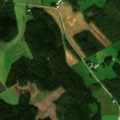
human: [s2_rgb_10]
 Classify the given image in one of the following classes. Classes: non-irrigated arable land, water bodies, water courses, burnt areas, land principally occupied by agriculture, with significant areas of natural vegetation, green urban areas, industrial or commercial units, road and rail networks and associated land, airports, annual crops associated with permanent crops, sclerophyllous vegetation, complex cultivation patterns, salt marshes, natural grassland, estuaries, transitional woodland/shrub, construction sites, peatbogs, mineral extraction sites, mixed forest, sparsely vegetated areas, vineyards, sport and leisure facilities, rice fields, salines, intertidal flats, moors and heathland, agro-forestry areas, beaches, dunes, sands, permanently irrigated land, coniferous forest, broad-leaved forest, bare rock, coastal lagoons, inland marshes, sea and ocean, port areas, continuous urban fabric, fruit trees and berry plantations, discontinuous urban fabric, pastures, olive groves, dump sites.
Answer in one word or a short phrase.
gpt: non-irrigated arable land, land principally occupied by agriculture, with significant areas of natural vegetation, coniferous forest, mixed forest